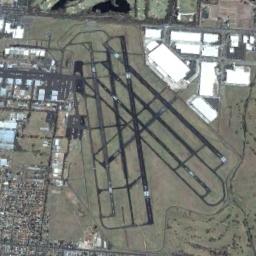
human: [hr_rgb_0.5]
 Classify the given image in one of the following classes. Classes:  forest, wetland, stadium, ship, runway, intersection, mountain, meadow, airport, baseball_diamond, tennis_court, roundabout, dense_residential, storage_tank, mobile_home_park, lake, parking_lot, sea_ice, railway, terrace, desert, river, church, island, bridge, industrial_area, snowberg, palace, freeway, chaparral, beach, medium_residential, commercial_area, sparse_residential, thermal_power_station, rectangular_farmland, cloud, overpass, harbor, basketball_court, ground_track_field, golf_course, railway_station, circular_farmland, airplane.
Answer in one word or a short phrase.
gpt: airport